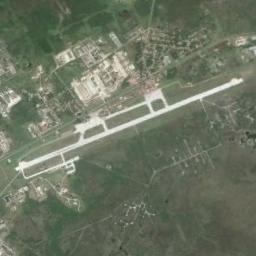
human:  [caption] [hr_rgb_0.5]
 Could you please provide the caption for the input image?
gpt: There is an airport in the middle of the field .

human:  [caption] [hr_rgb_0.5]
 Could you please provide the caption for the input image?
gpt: A complex airport with many runways and buildings is surrounded by a residential area and green farmland .

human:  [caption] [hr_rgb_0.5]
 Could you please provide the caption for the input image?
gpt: The airport is divided into two cuneate areas by several runways .

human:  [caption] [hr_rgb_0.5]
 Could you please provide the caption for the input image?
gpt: An airport with some parallel runways on the farmland and some villages beside .

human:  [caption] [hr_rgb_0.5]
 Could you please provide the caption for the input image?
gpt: The runway of the airport is surrounded by grass .